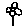
Label: flower